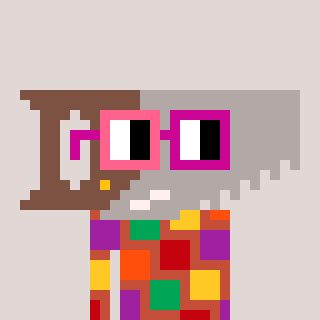
a pixel art character with square pink and red glasses, a saw-shaped head and a rust-colored body on a warm background